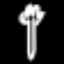
Label: fork